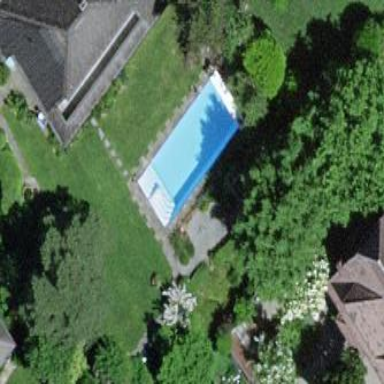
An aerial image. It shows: Swimming pool located in leisure land.